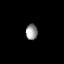
Tissue: lung
Cell type: Endothelial cells
Senescence score: 0.5481
Nuclear area (px): 181
Mean DAPI intensity: 150.348